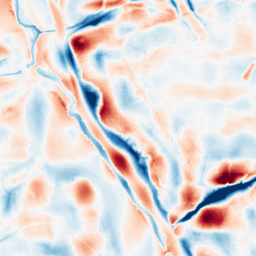
Category: wavelet
Decomposition family: wavelet_biorthogonal
Decomposition parameters: wavelet: bior4.4
level: 5
Upsampling method: quadratic
Upsampling parameters: scale: 2
Upsampling scale: 2